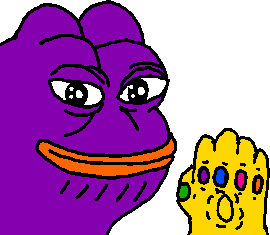
Label: 5_Pepe